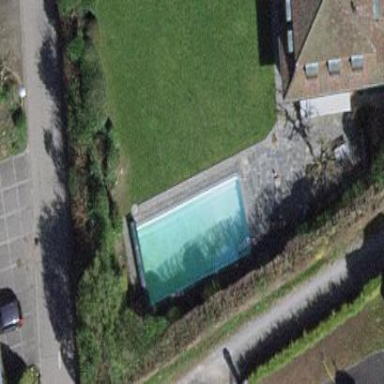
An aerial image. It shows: Swimming pool located in leisure land.